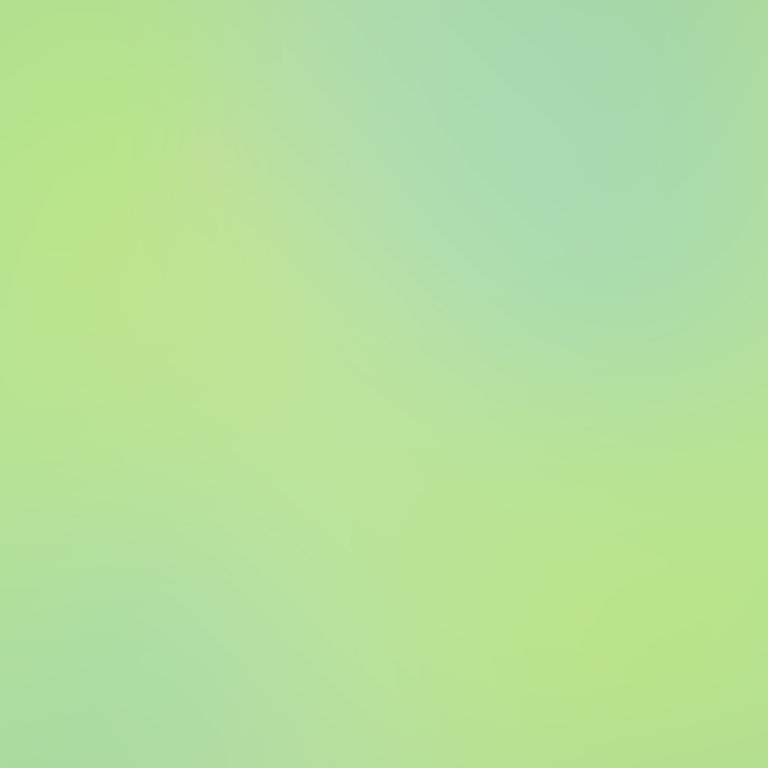
Abstract light effect, smooth gradient from soft green to light blue, calm atmosphere, diffuse light, no room, no furniture, no objects.